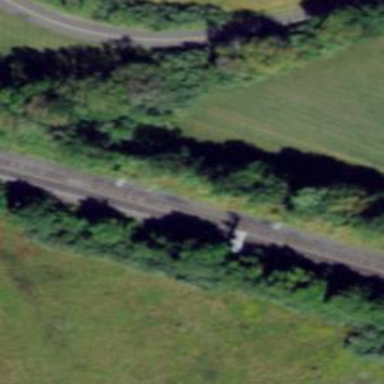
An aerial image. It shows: Railway siding with rails.